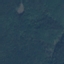
Land use / land cover: Forest